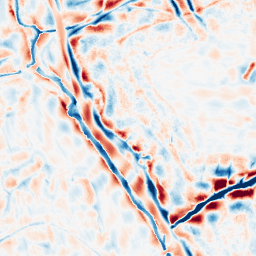
Category: wavelet
Decomposition family: wavelet_biorthogonal
Decomposition parameters: wavelet: bior3.5
level: 4
Upsampling method: bicubic
Upsampling parameters: scale: 2
Upsampling scale: 2